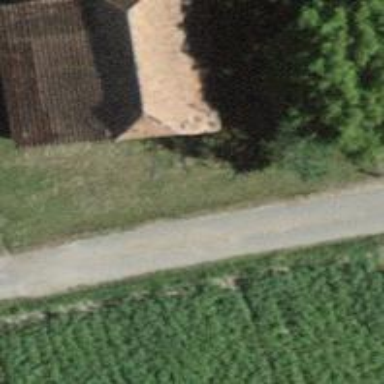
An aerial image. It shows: Barn.